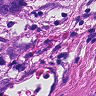
Metastatic tissue present: yes